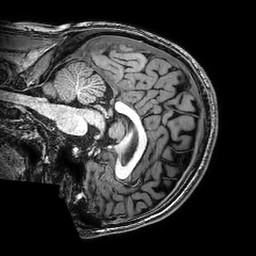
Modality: T1w
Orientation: sagittal
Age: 25
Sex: male
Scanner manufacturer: philips
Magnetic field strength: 3 T
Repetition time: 0.008459 s
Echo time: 0.0039 s